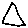
Label: triangle